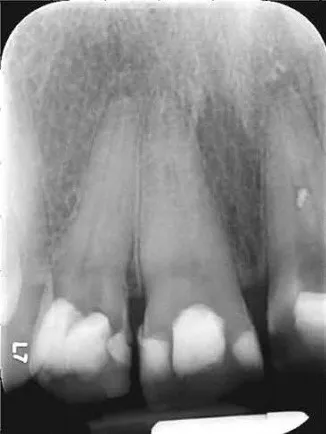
Presence of apical and lateral radiolucent to the level of 1.2.
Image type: radiology (x_ray)